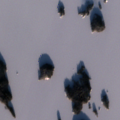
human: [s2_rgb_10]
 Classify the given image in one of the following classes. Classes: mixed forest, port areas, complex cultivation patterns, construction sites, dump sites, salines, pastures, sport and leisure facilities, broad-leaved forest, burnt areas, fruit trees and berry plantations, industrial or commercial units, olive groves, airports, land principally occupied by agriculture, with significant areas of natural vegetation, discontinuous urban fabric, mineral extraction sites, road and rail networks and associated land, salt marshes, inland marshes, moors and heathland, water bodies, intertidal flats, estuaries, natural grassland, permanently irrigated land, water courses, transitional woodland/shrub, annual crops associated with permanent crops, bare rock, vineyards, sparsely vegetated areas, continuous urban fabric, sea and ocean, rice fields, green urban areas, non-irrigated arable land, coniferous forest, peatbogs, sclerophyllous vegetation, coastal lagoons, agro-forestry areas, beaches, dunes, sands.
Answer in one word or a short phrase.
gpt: mixed forest, water bodies